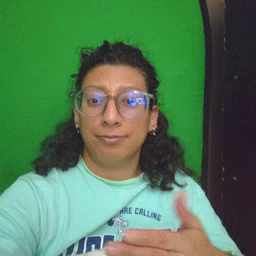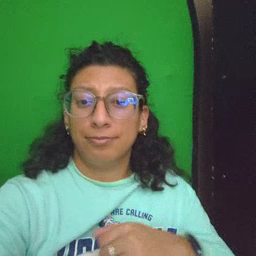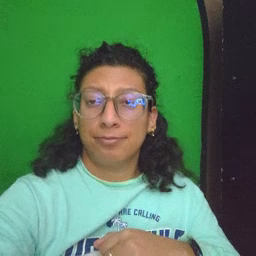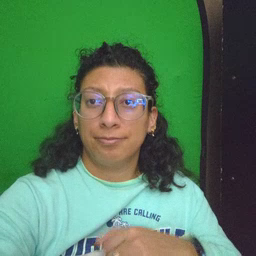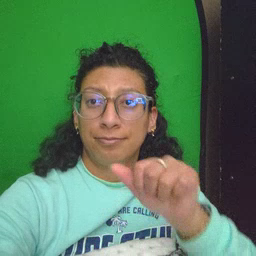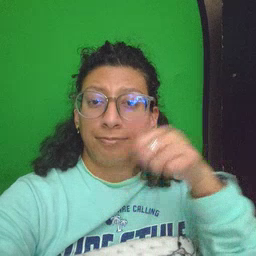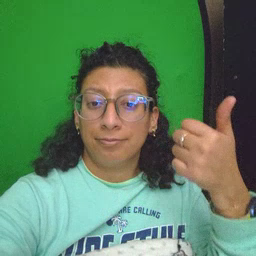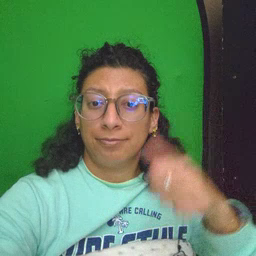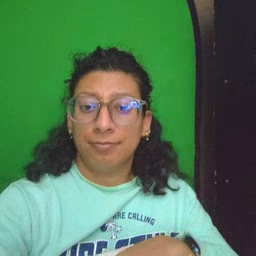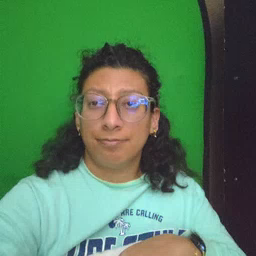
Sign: another